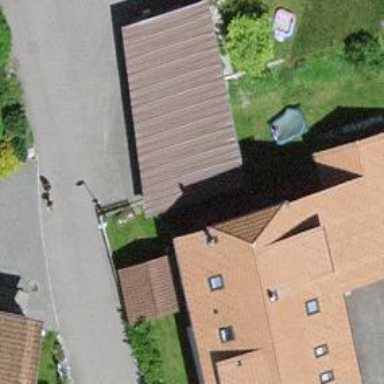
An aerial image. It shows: View of roof of building.